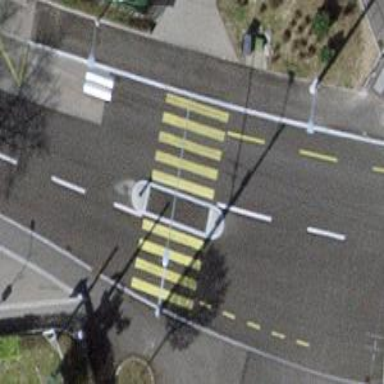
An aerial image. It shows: Uncontrolled zebra crossing with pedestrian island.